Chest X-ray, AP view. Patient: 53 years old, sex F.
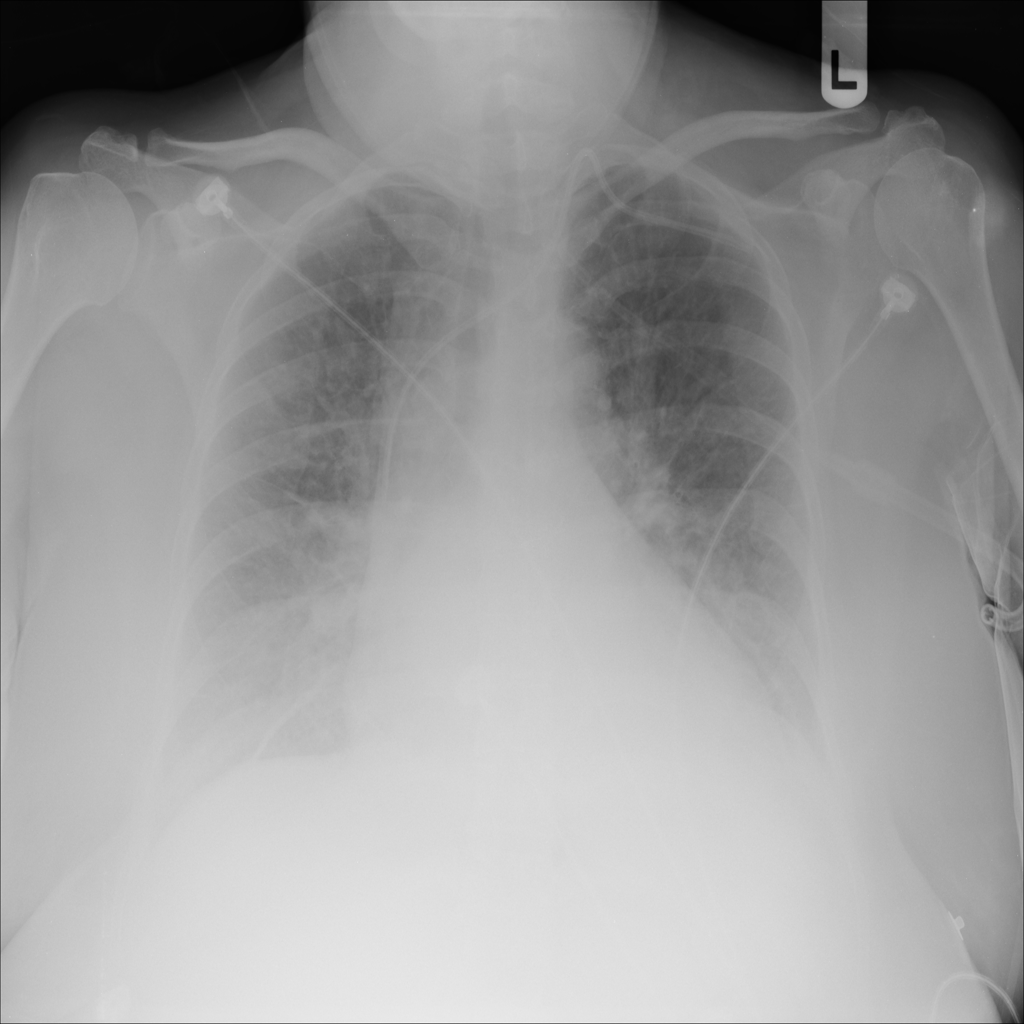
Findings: Effusion